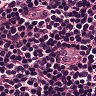
Metastatic tissue present: no